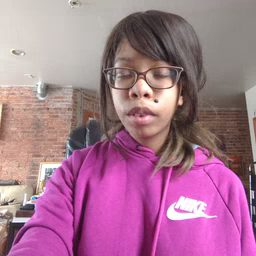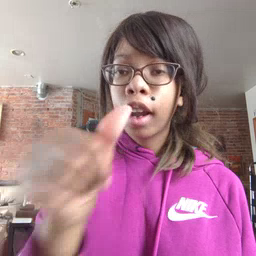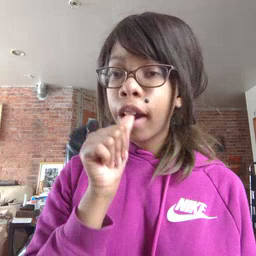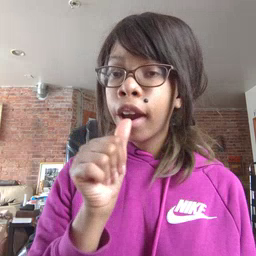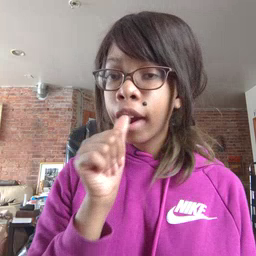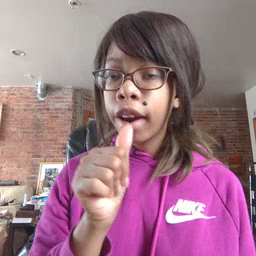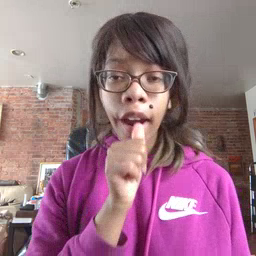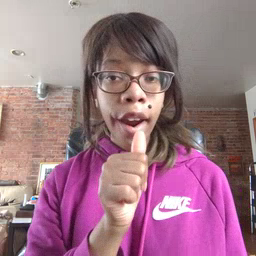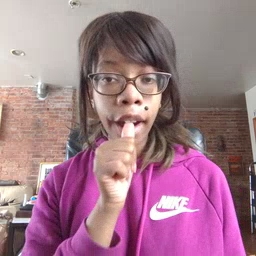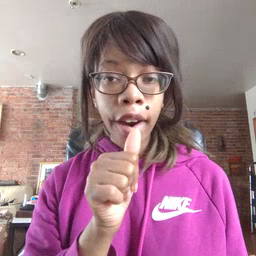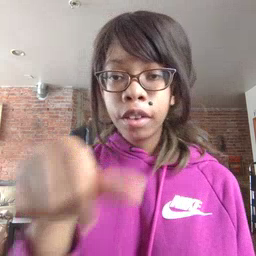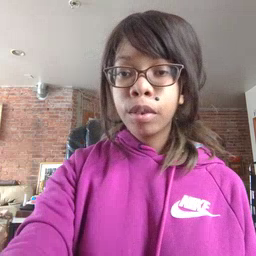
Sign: nuts